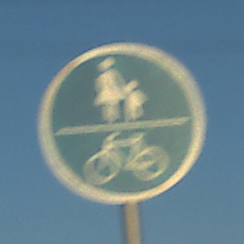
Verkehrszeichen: GemeinsamerGehUndRadweg
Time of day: SunriseSunset
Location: Outdoor (RoadRail)
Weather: Clear
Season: NotSpecified
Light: Natural